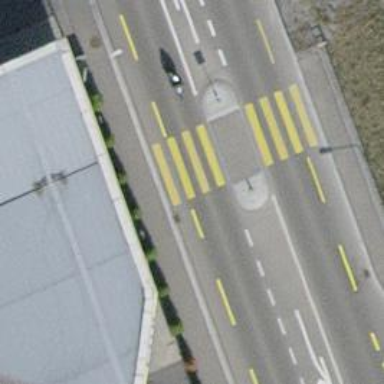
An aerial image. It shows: Uncontrolled zebra crossing with pedestrian island.